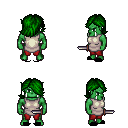
a pixel art fantasy rpg character, male body template, orc, green skin, white tunic, red pants, green swoop hairstyle, black slippers, dagger, four views (front, back, left, right), 2x2 character sprite sheet, small pixel art, hard edges, no anti-aliasing